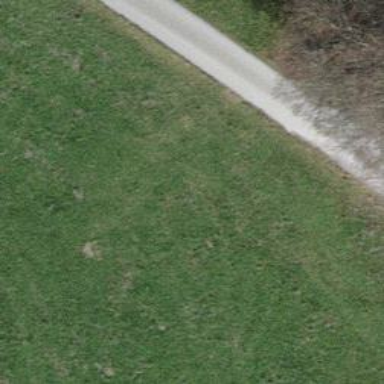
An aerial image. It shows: Culvert tunnel.